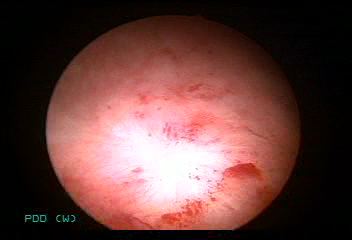
Modality: WLC
Class: Normal mucosa
Bladder cancer association: No